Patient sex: F
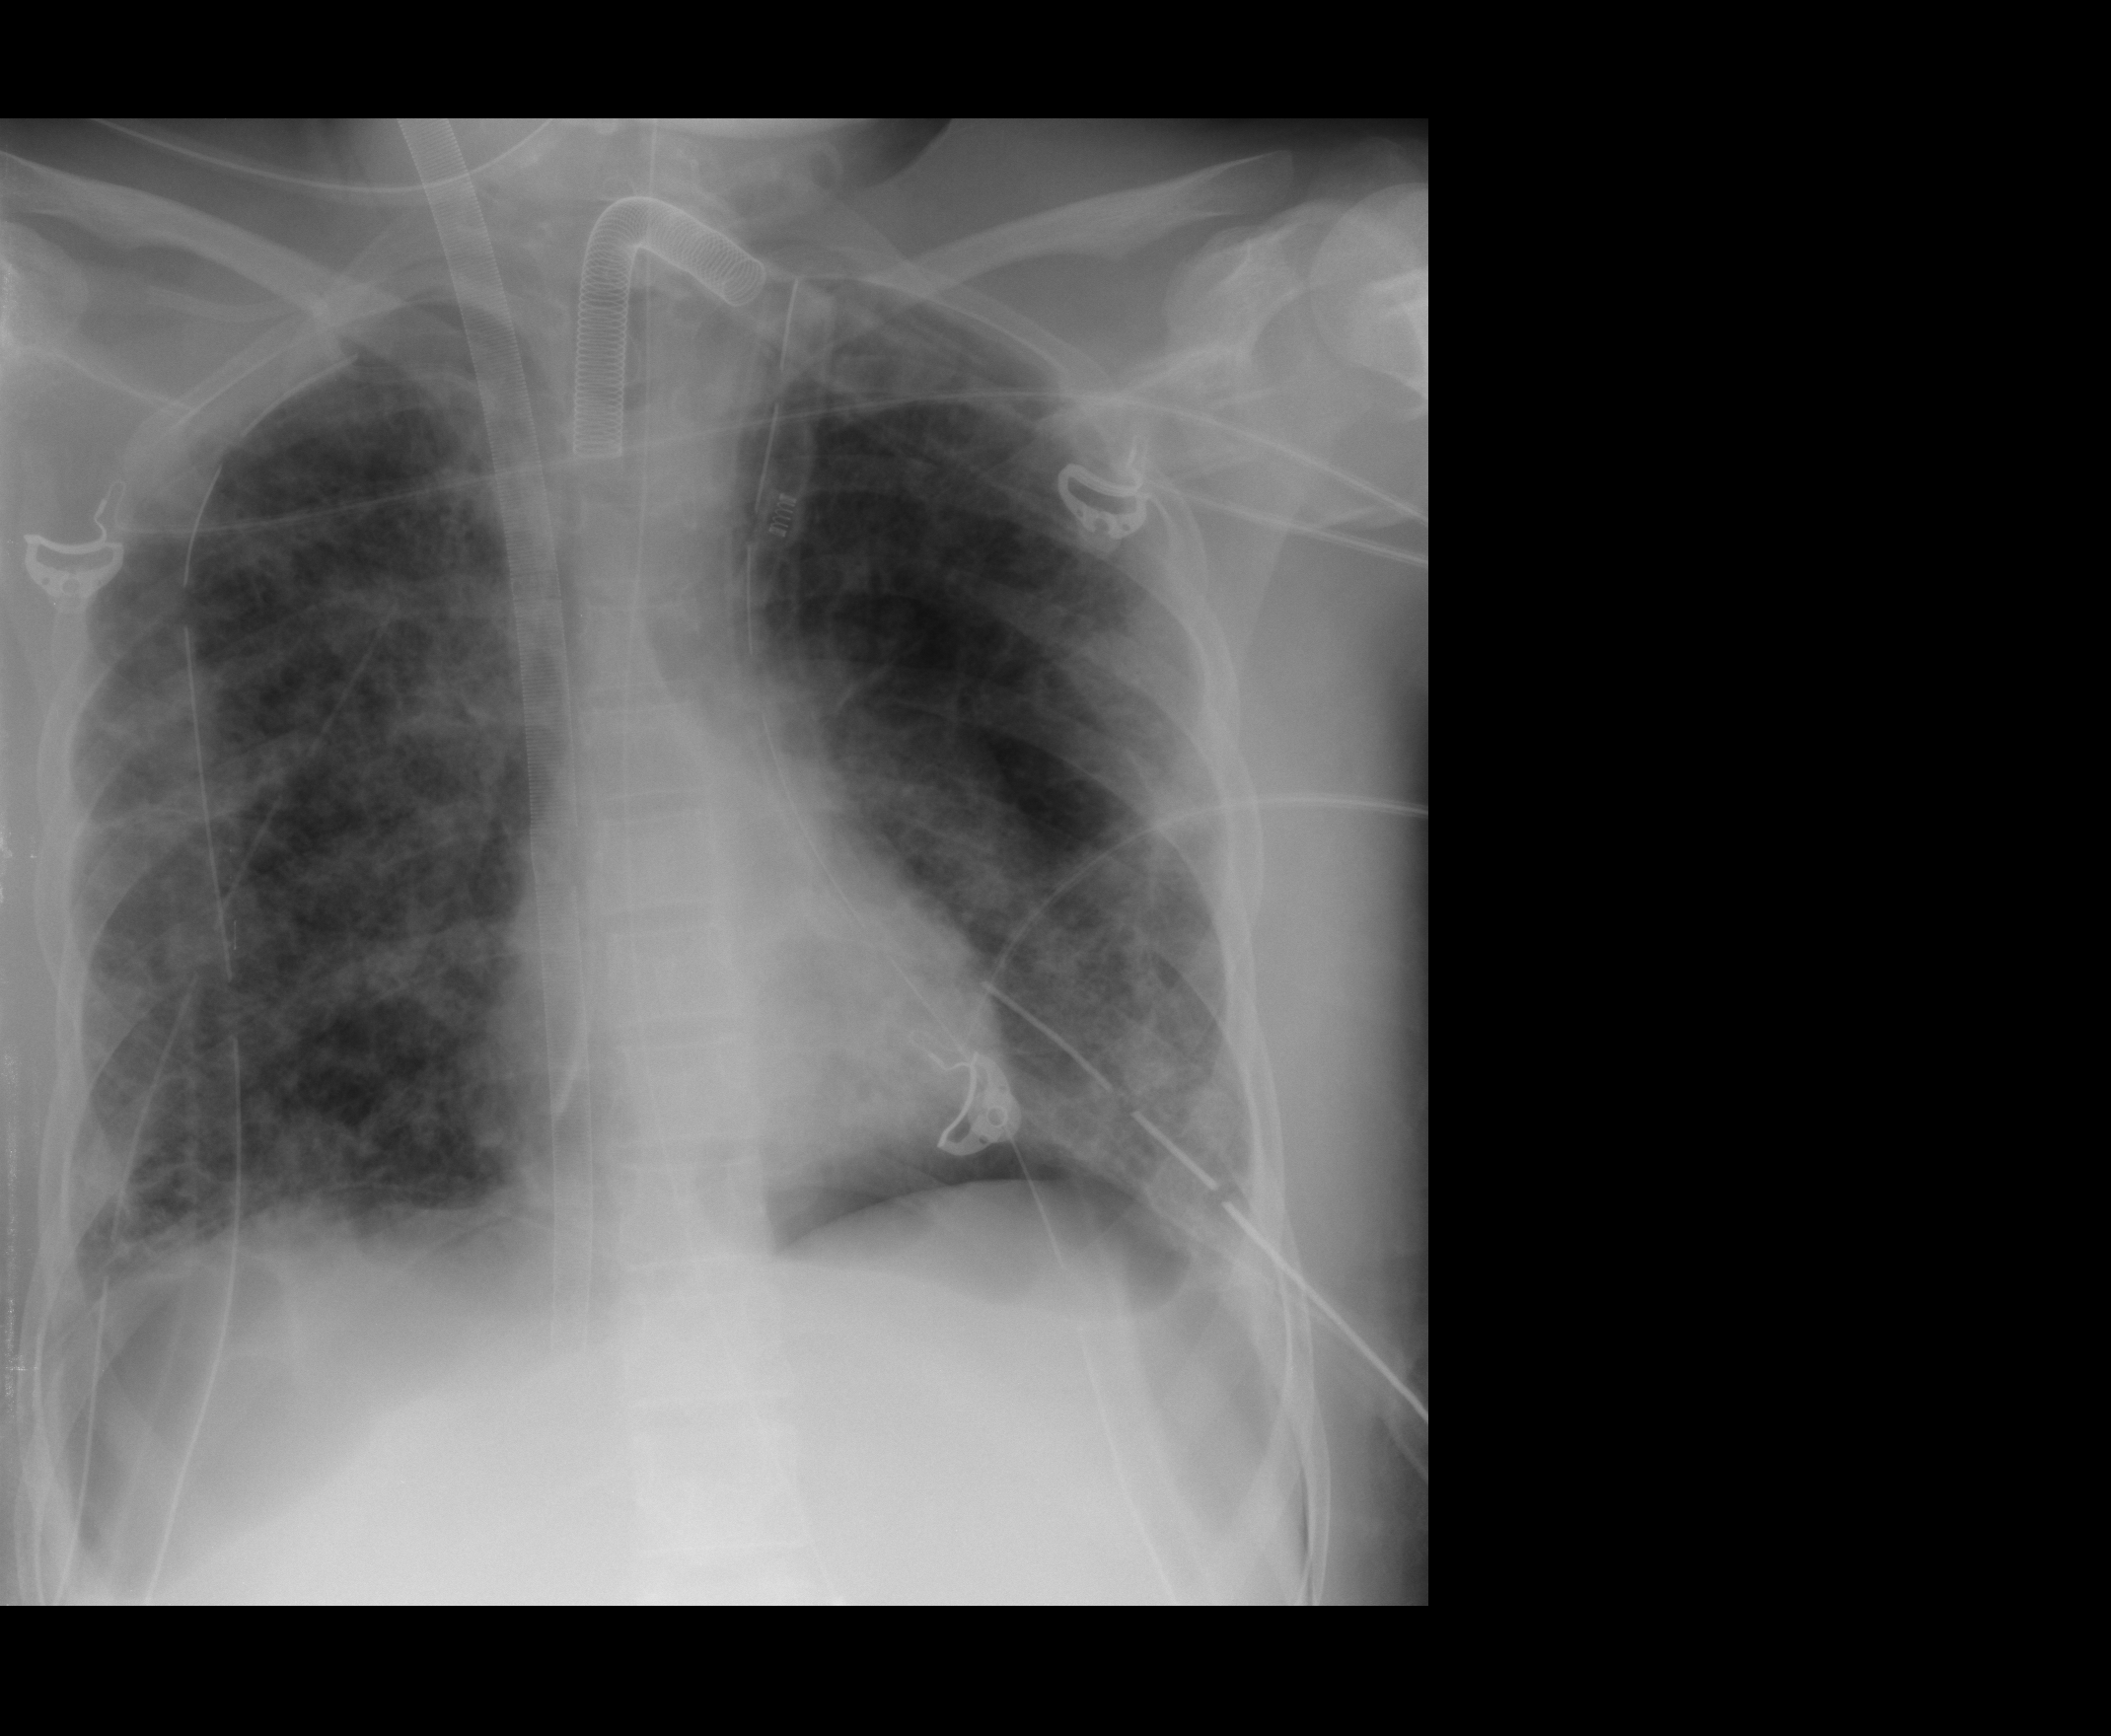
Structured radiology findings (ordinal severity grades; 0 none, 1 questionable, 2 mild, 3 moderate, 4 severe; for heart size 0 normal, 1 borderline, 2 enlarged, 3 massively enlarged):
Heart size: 0
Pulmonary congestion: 2
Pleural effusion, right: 2
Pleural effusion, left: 2
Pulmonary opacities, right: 3
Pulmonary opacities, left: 3
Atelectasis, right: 2
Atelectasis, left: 2